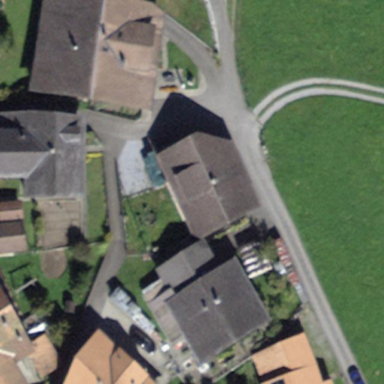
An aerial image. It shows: Residential building.